Interaction volume radius: 5 \u00c5
Interaction volume height: 25 \u00c5
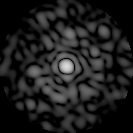
Disorder parameter: 0.8715